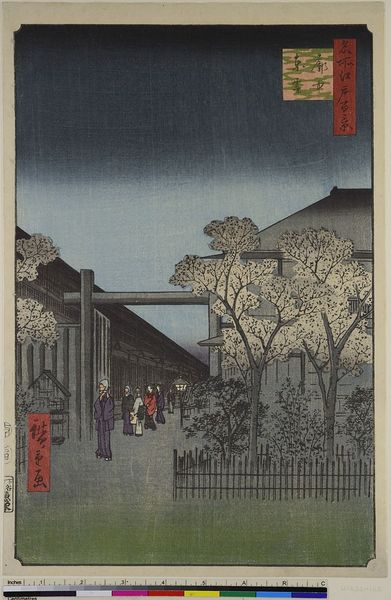
Titel: Morgendämmerung im Freudenviertel, Blatt 38 aus der Serie: 100 berühmte Ansichten von Edo
Künstler: Utagawa Hiroshige
Standort: Hamburg
Institution: Museum für Kunst und Gewerbe Hamburg
Schlagwörter: dunkel, bäume, frauen, menschen, gebäude, haus, weg, zaun, leute, rahmen, gehen, garten, holzschnitt, japan, schrift, japanisch, schriftzeichen, tor, druckgraphik, druckgrafik, karte, himme, leben, zeit, farbholzschnitt, skala, bordell, freudenhaus, kurtisane, edo, reproduktionen, druckerzeugnisse, ukiyo, hetäre, freudenviertel